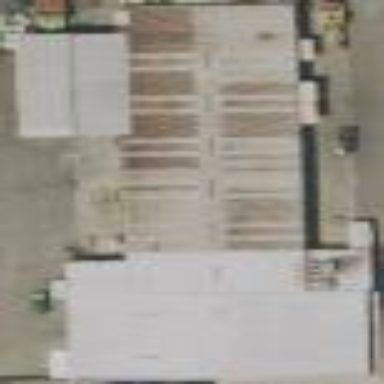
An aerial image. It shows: Commercial building.